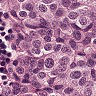
Metastatic tissue present: yes